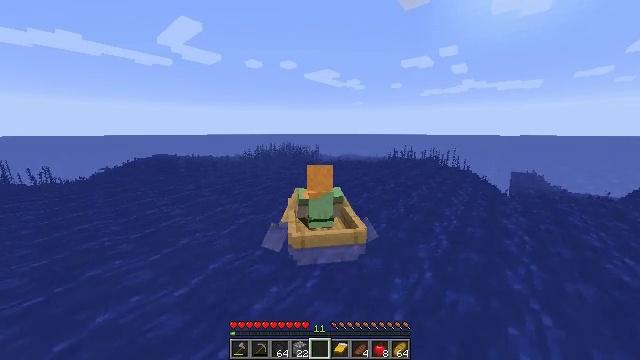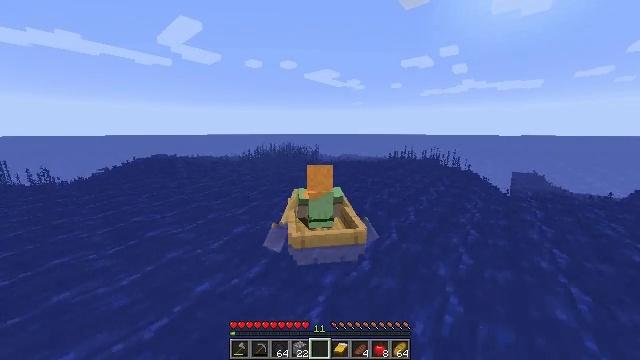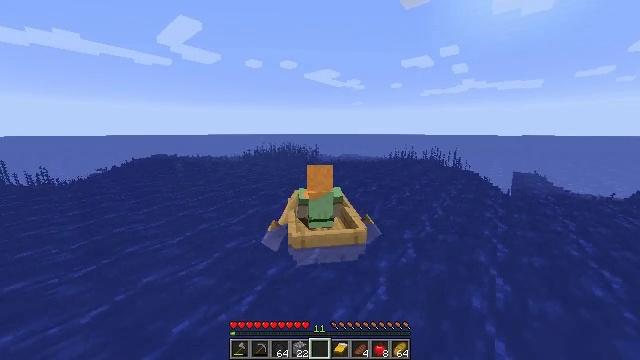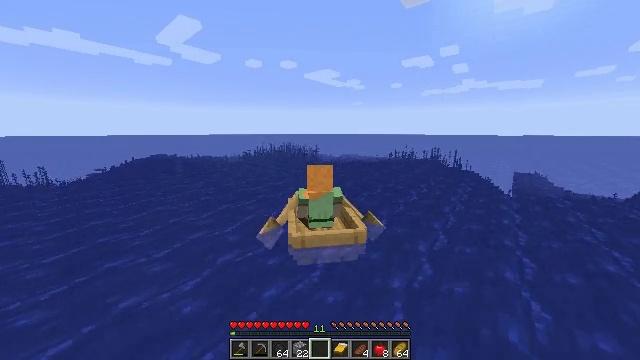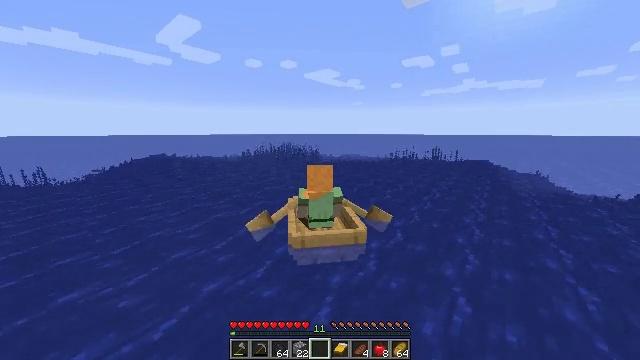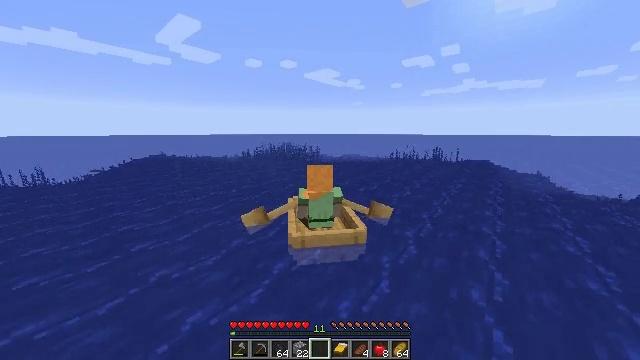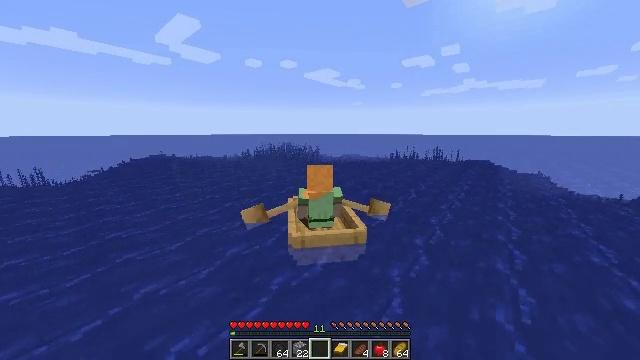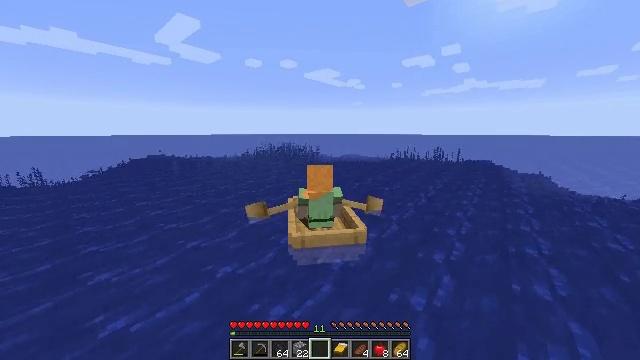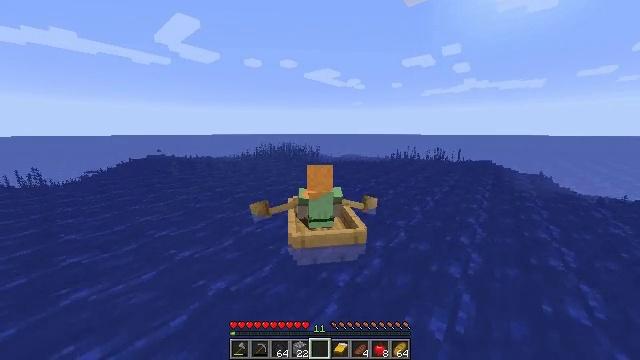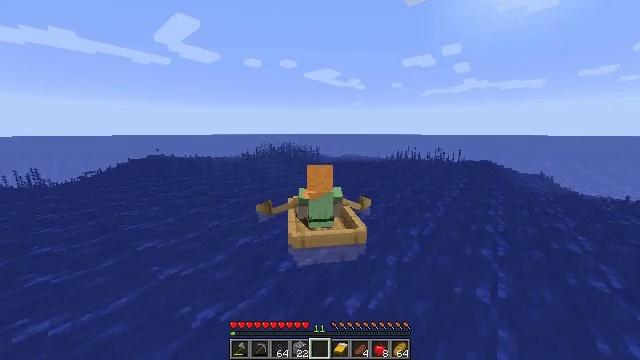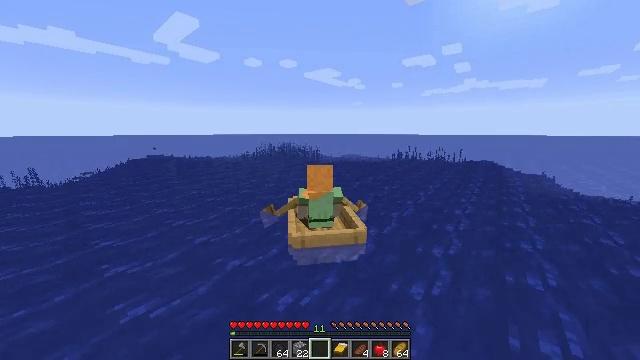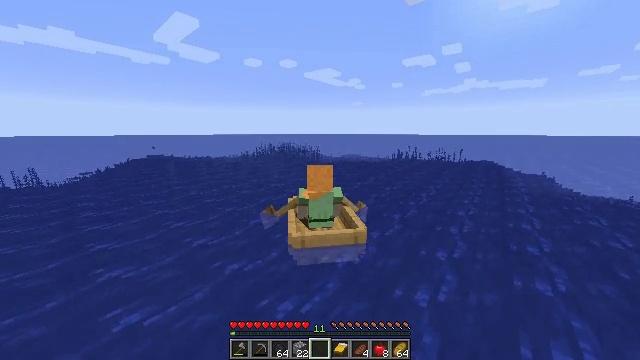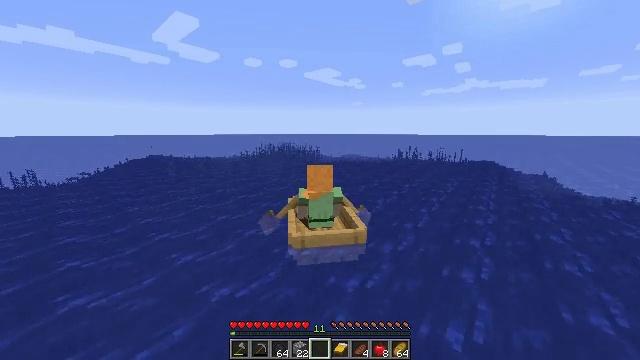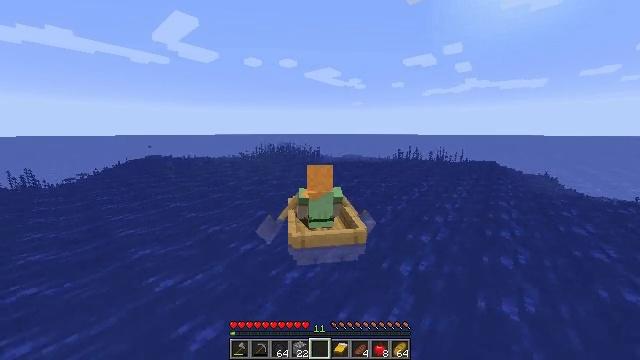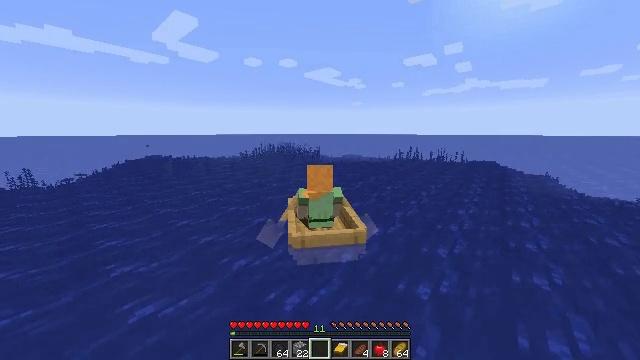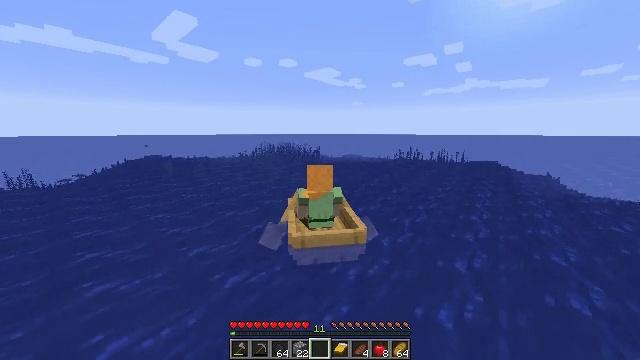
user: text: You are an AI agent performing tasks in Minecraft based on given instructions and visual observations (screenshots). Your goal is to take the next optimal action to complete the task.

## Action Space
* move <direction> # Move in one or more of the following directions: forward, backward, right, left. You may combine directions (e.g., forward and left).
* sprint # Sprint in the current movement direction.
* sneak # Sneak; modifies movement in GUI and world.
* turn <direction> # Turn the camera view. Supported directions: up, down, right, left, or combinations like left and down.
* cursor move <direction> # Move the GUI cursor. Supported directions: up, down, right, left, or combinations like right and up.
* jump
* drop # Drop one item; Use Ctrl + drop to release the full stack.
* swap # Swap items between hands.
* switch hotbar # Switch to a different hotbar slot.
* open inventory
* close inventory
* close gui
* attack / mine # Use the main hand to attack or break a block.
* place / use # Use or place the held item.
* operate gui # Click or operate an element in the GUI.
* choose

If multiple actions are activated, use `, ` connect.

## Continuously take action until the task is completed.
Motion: motion action
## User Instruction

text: Attack the underwater area to get tall seagrass.
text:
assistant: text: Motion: move forward, sprint
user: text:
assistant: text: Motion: move forward, sprint
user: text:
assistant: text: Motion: move forward, sprint
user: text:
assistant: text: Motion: move forward, sprint
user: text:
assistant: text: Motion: move forward, sprint
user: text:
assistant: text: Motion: move forward, sprint
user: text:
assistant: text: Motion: move forward, sprint
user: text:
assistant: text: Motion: move forward, sprint
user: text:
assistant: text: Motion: move forward, sprint
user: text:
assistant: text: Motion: move forward, sprint
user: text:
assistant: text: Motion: move forward, sprint
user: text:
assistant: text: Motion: move forward, sprint
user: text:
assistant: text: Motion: move forward, sprint
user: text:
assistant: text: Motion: move forward, sprint
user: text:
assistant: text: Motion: move forward, sprint
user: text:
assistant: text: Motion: move forward, sprint
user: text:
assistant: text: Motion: move forward, sprint
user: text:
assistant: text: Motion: move forward, sprint
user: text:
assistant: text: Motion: move forward, sprint
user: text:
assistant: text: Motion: move forward, sprint
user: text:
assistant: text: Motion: move forward, sprint
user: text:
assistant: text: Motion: move forward, sprint
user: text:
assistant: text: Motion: move forward, sprint
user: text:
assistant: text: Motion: move forward, sprint
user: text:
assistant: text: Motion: move forward, sprint
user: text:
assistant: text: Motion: move forward, sprint
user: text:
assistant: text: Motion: move forward, sprint
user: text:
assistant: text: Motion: move forward, sprint
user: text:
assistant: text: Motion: move forward, sprint
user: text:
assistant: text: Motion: move forward, sprint